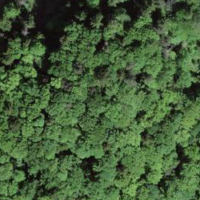
EUNIS habitat code: 41
Species observed at this site:
Aruncus dioicus
Allium ursinum
Fagus sylvatica